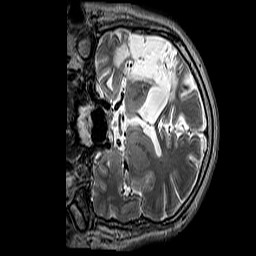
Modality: T2w
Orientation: coronal
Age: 50
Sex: male
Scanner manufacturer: siemens
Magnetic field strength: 3 T
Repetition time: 3.2 s
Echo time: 0.212 s